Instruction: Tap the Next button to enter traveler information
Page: cart
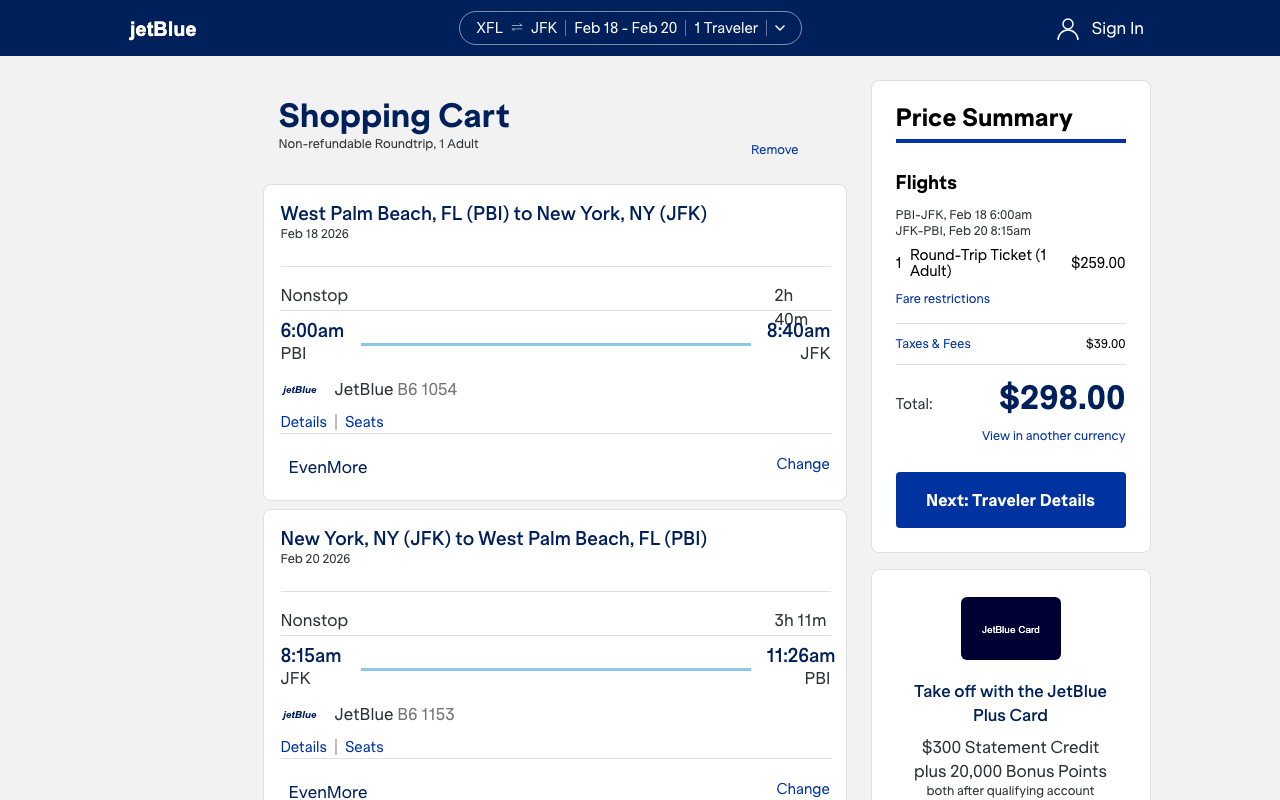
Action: click